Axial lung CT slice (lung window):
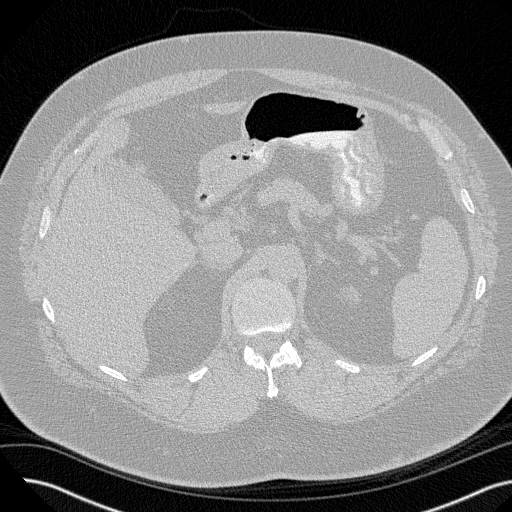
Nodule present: no